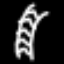
Label: palm tree